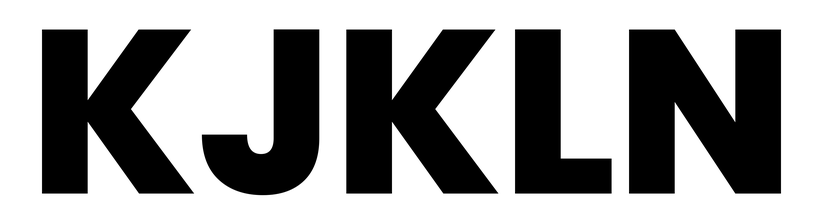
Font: Poppins-ExtraBold